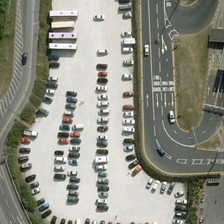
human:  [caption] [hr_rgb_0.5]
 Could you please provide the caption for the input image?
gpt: many cars are parked in a parking lot near a road .

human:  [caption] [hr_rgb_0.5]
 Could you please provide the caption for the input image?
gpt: many cars are parked in a parking lot near a road .

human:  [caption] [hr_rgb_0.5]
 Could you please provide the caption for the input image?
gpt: many cars are parked in a parking lot near a road .

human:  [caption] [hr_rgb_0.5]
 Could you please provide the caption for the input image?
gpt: many cars are parked in a parking lot near a road .

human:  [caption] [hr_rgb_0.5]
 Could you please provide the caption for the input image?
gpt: many cars are parked in a parking lot near a road .